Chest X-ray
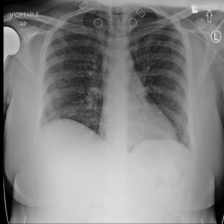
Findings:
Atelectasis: negative
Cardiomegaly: negative
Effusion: negative
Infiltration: positive
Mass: negative
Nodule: negative
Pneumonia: negative
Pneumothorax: negative
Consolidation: negative
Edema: negative
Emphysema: negative
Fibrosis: negative
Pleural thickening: negative
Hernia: negative